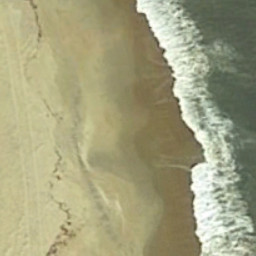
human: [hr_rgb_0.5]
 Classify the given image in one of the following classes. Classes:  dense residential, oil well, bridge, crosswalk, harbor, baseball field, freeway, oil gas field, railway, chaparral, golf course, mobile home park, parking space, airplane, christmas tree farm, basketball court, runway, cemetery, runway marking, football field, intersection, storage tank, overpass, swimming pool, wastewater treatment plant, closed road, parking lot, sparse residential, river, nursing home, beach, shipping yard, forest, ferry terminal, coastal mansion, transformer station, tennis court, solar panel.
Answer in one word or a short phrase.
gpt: beach